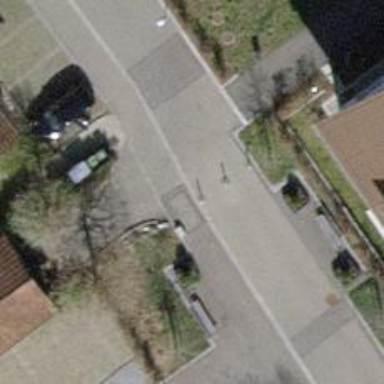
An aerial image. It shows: Grey bollard serving as barrier.